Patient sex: M
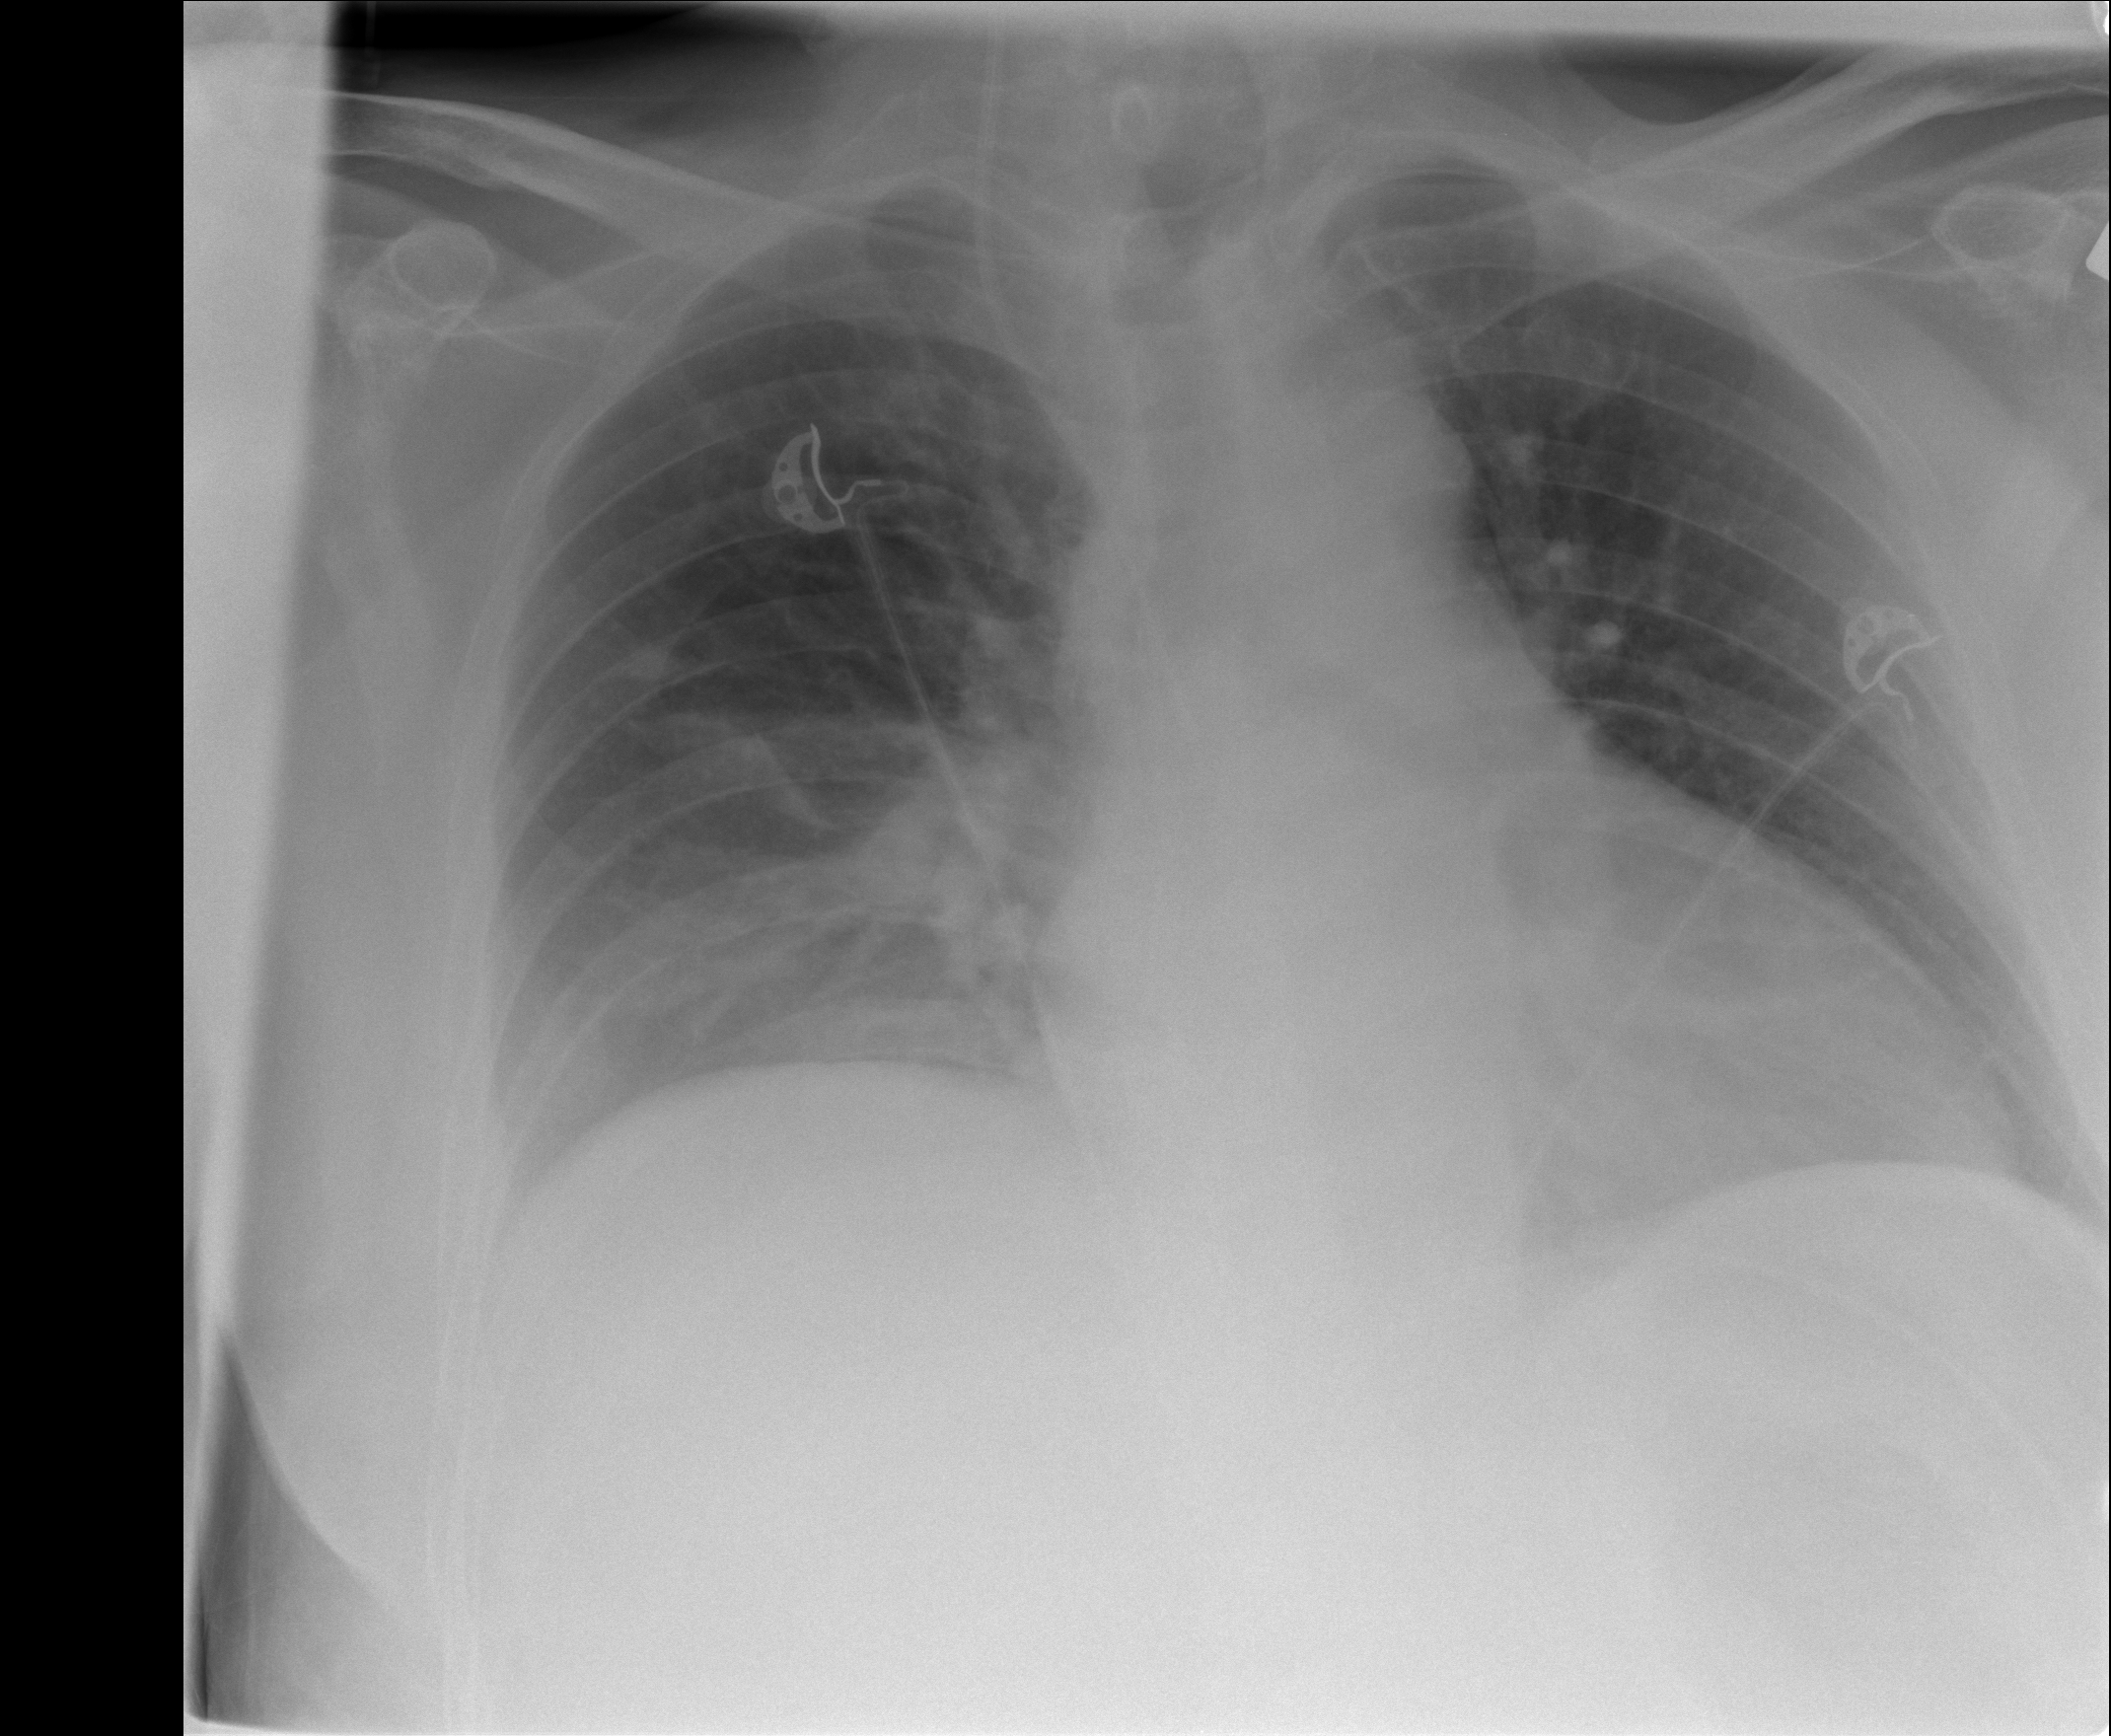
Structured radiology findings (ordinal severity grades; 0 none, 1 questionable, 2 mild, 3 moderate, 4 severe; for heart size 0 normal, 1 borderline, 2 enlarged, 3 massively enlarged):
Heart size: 2
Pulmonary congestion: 1
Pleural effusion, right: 2
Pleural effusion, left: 0
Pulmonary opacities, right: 0
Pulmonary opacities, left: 0
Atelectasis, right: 2
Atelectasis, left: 0